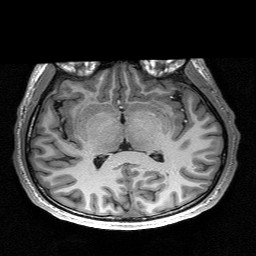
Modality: T1w
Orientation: coronal